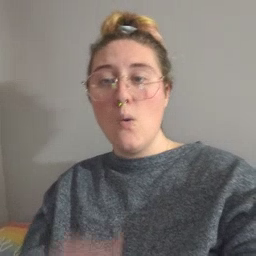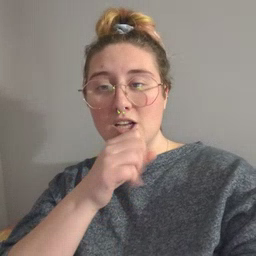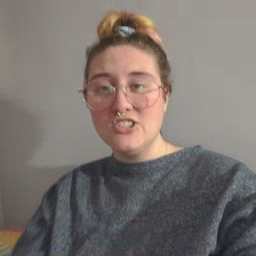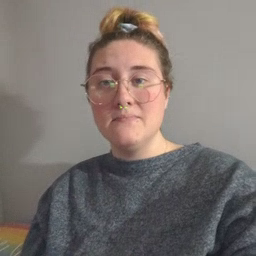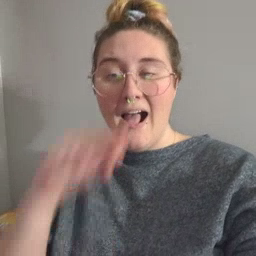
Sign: orange